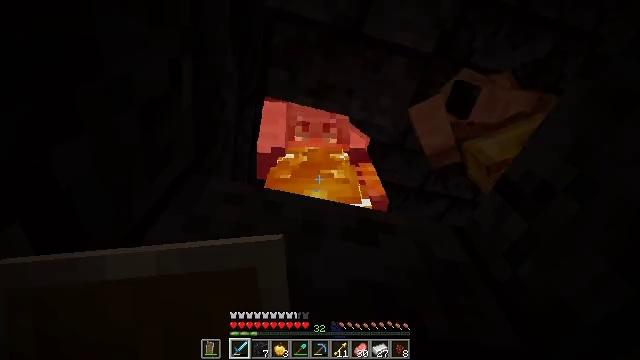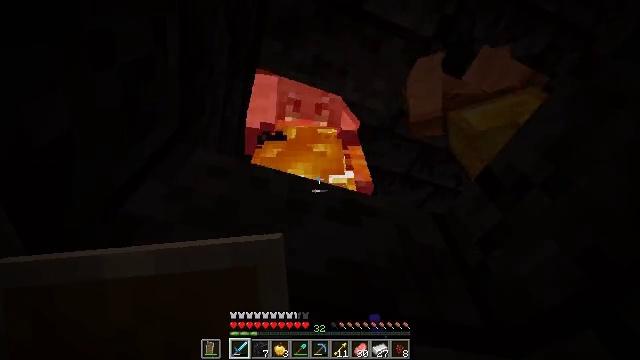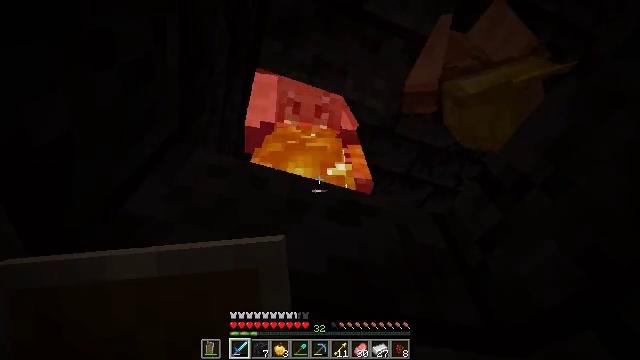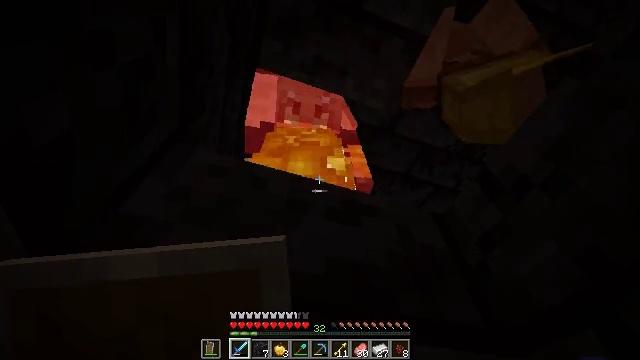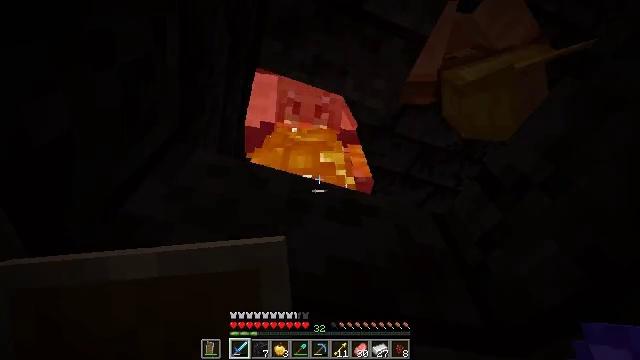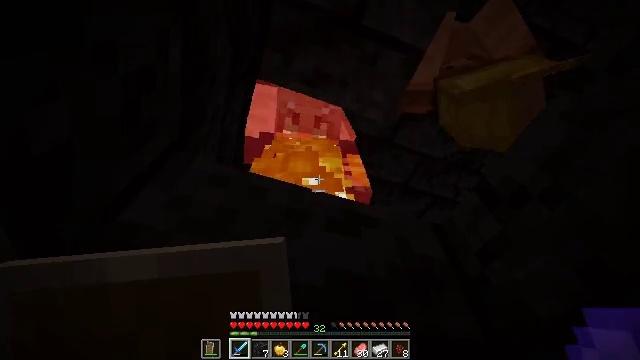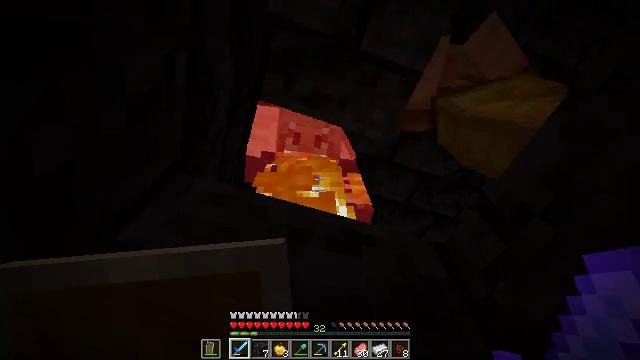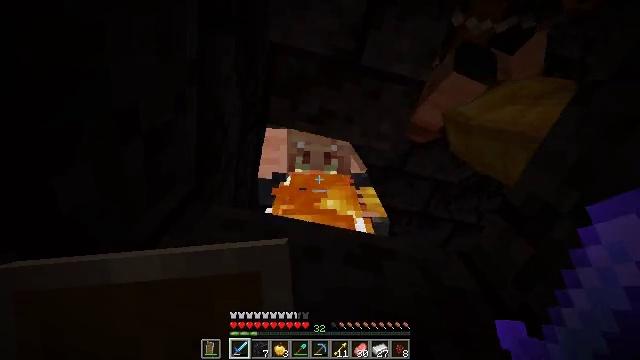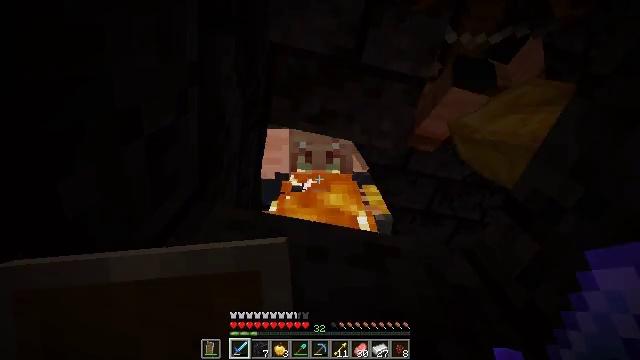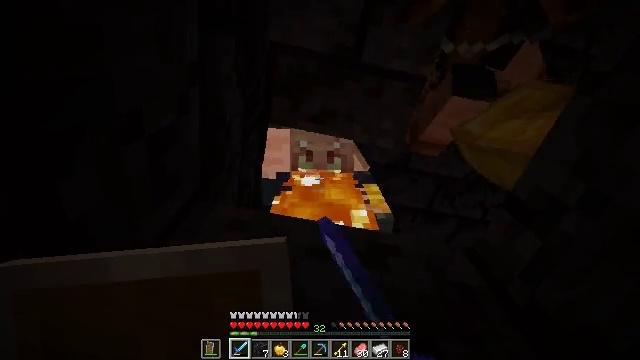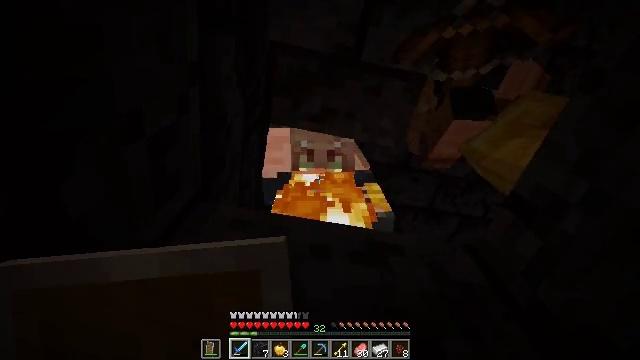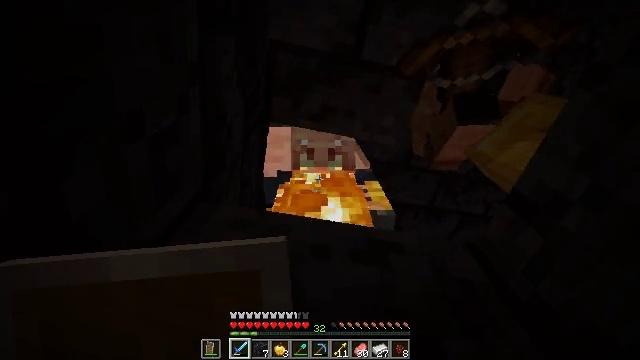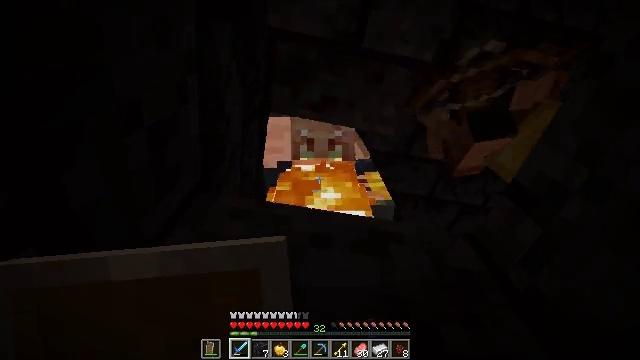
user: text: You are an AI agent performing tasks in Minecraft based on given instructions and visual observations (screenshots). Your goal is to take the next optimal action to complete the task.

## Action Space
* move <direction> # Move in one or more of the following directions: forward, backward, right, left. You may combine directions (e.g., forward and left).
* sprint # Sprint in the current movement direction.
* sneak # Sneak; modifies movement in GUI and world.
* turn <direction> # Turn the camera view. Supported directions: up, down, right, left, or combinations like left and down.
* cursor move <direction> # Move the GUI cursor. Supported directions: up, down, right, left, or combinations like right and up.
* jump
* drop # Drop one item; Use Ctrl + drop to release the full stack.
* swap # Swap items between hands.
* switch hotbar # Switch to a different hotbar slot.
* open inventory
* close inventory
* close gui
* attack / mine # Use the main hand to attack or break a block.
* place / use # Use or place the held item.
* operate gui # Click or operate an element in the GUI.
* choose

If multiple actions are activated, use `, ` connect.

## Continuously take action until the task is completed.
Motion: motion action
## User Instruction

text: Hunt the piglin brute.
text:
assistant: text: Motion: sneak, turn right and down
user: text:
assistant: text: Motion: sneak
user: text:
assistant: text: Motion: sneak
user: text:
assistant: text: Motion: sneak
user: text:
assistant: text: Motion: sneak, turn up
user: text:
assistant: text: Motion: sneak, turn up
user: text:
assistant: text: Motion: sneak, turn left and up
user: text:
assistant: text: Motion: sneak, turn left, attack / mine
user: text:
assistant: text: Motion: sneak, attack / mine
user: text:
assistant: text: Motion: sneak, attack / mine
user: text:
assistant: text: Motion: sneak
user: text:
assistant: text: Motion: sneak, turn down
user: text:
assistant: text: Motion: sneak